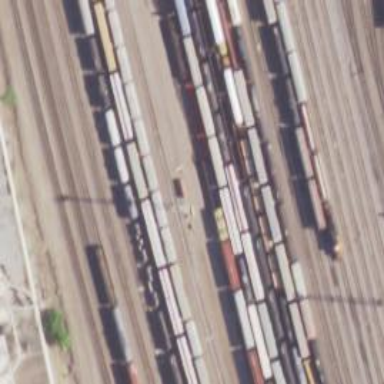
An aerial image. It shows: Railway yard in service.